Question: how can i mange Textview in layout.? please help me..
how can i set textview and border then again textview.
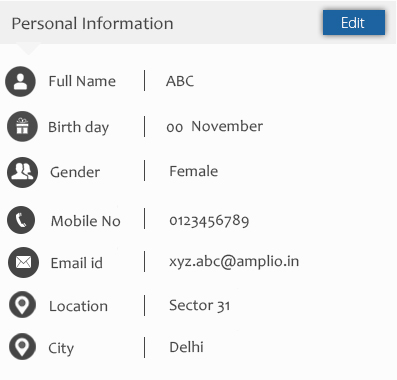
Answer: I'd use two compound TextViews: Just create a horizontal LinearLayout, and add a TextView with drawableLeft="@drawable/icon_location" and another one with drawableLeft="@drawable/line_vertical" as children.
For both, a drawablePadding="8dp" or whatever you like best